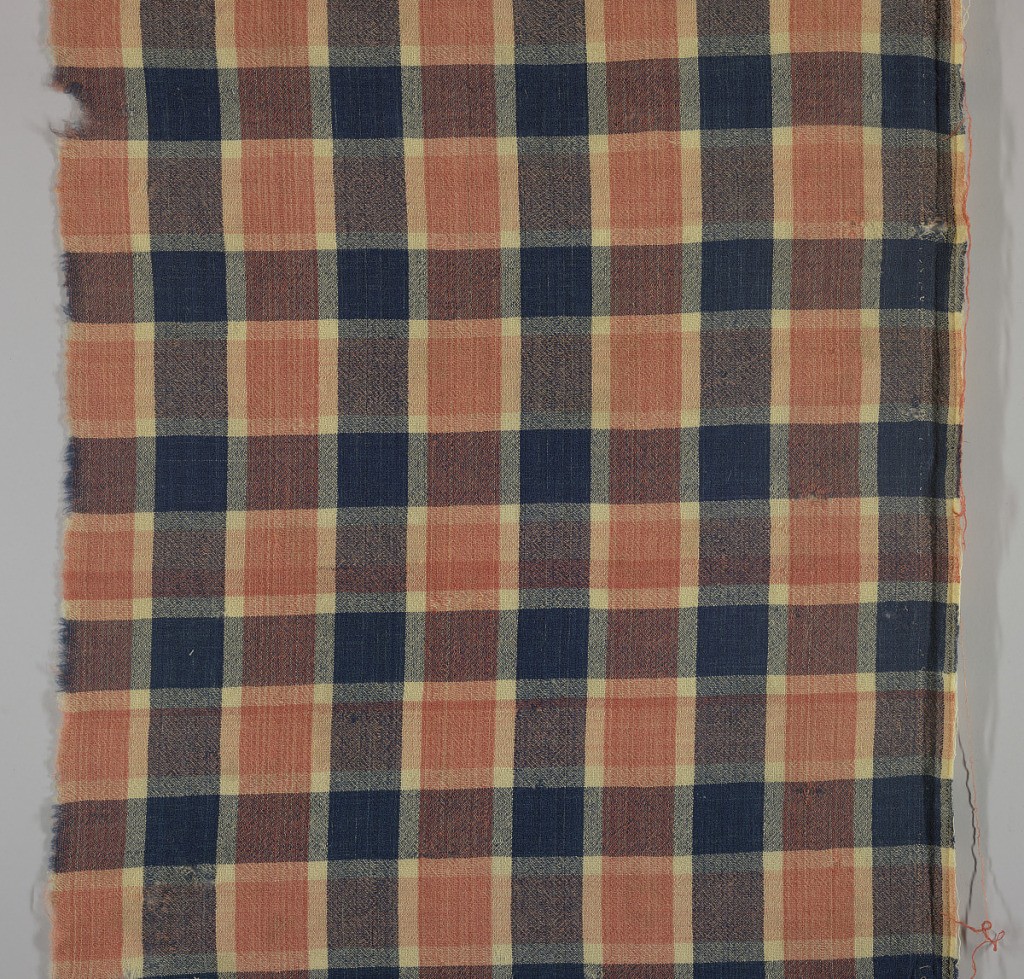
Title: Cover fragment
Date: early 19th century
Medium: wool Technique: plain weave
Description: Red, blue and white cover fragment in a checkered plaid pattern.